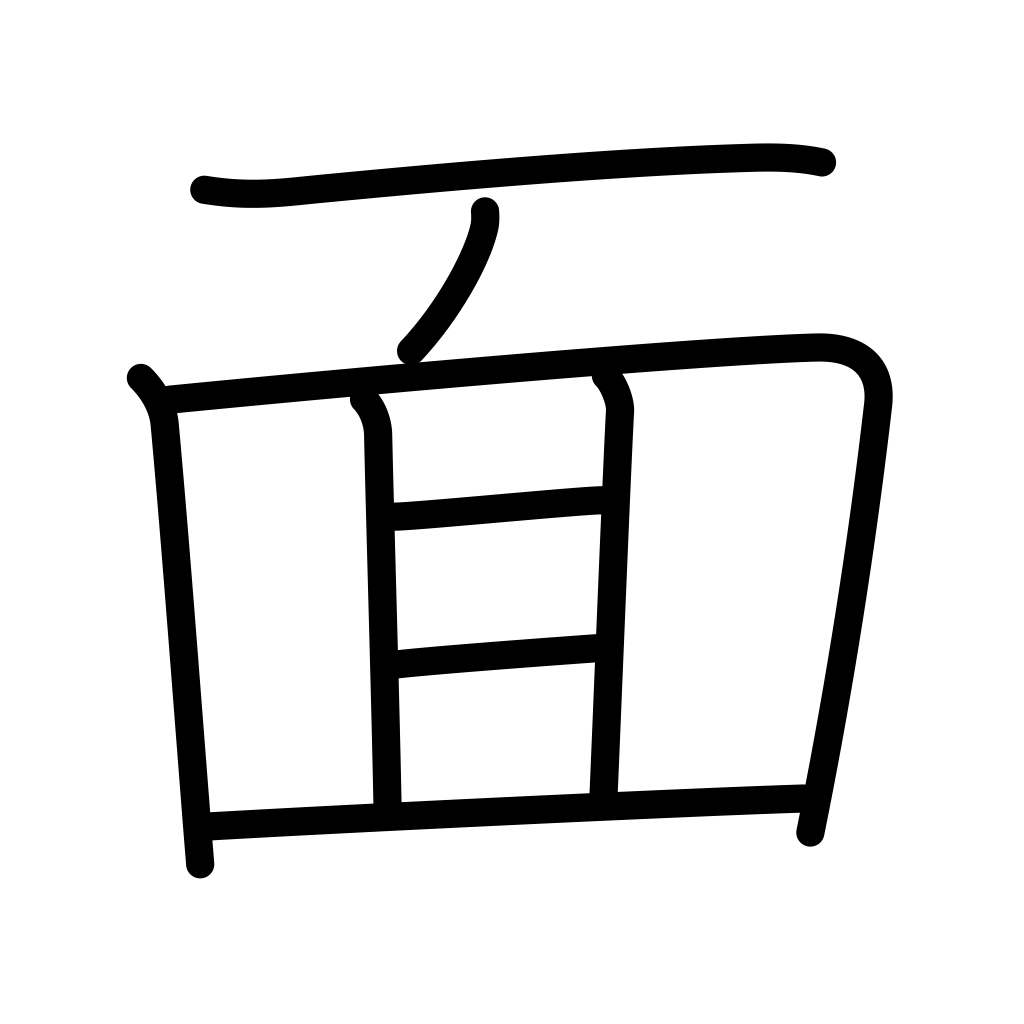
Meaning: mask, face, features, surface